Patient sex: M
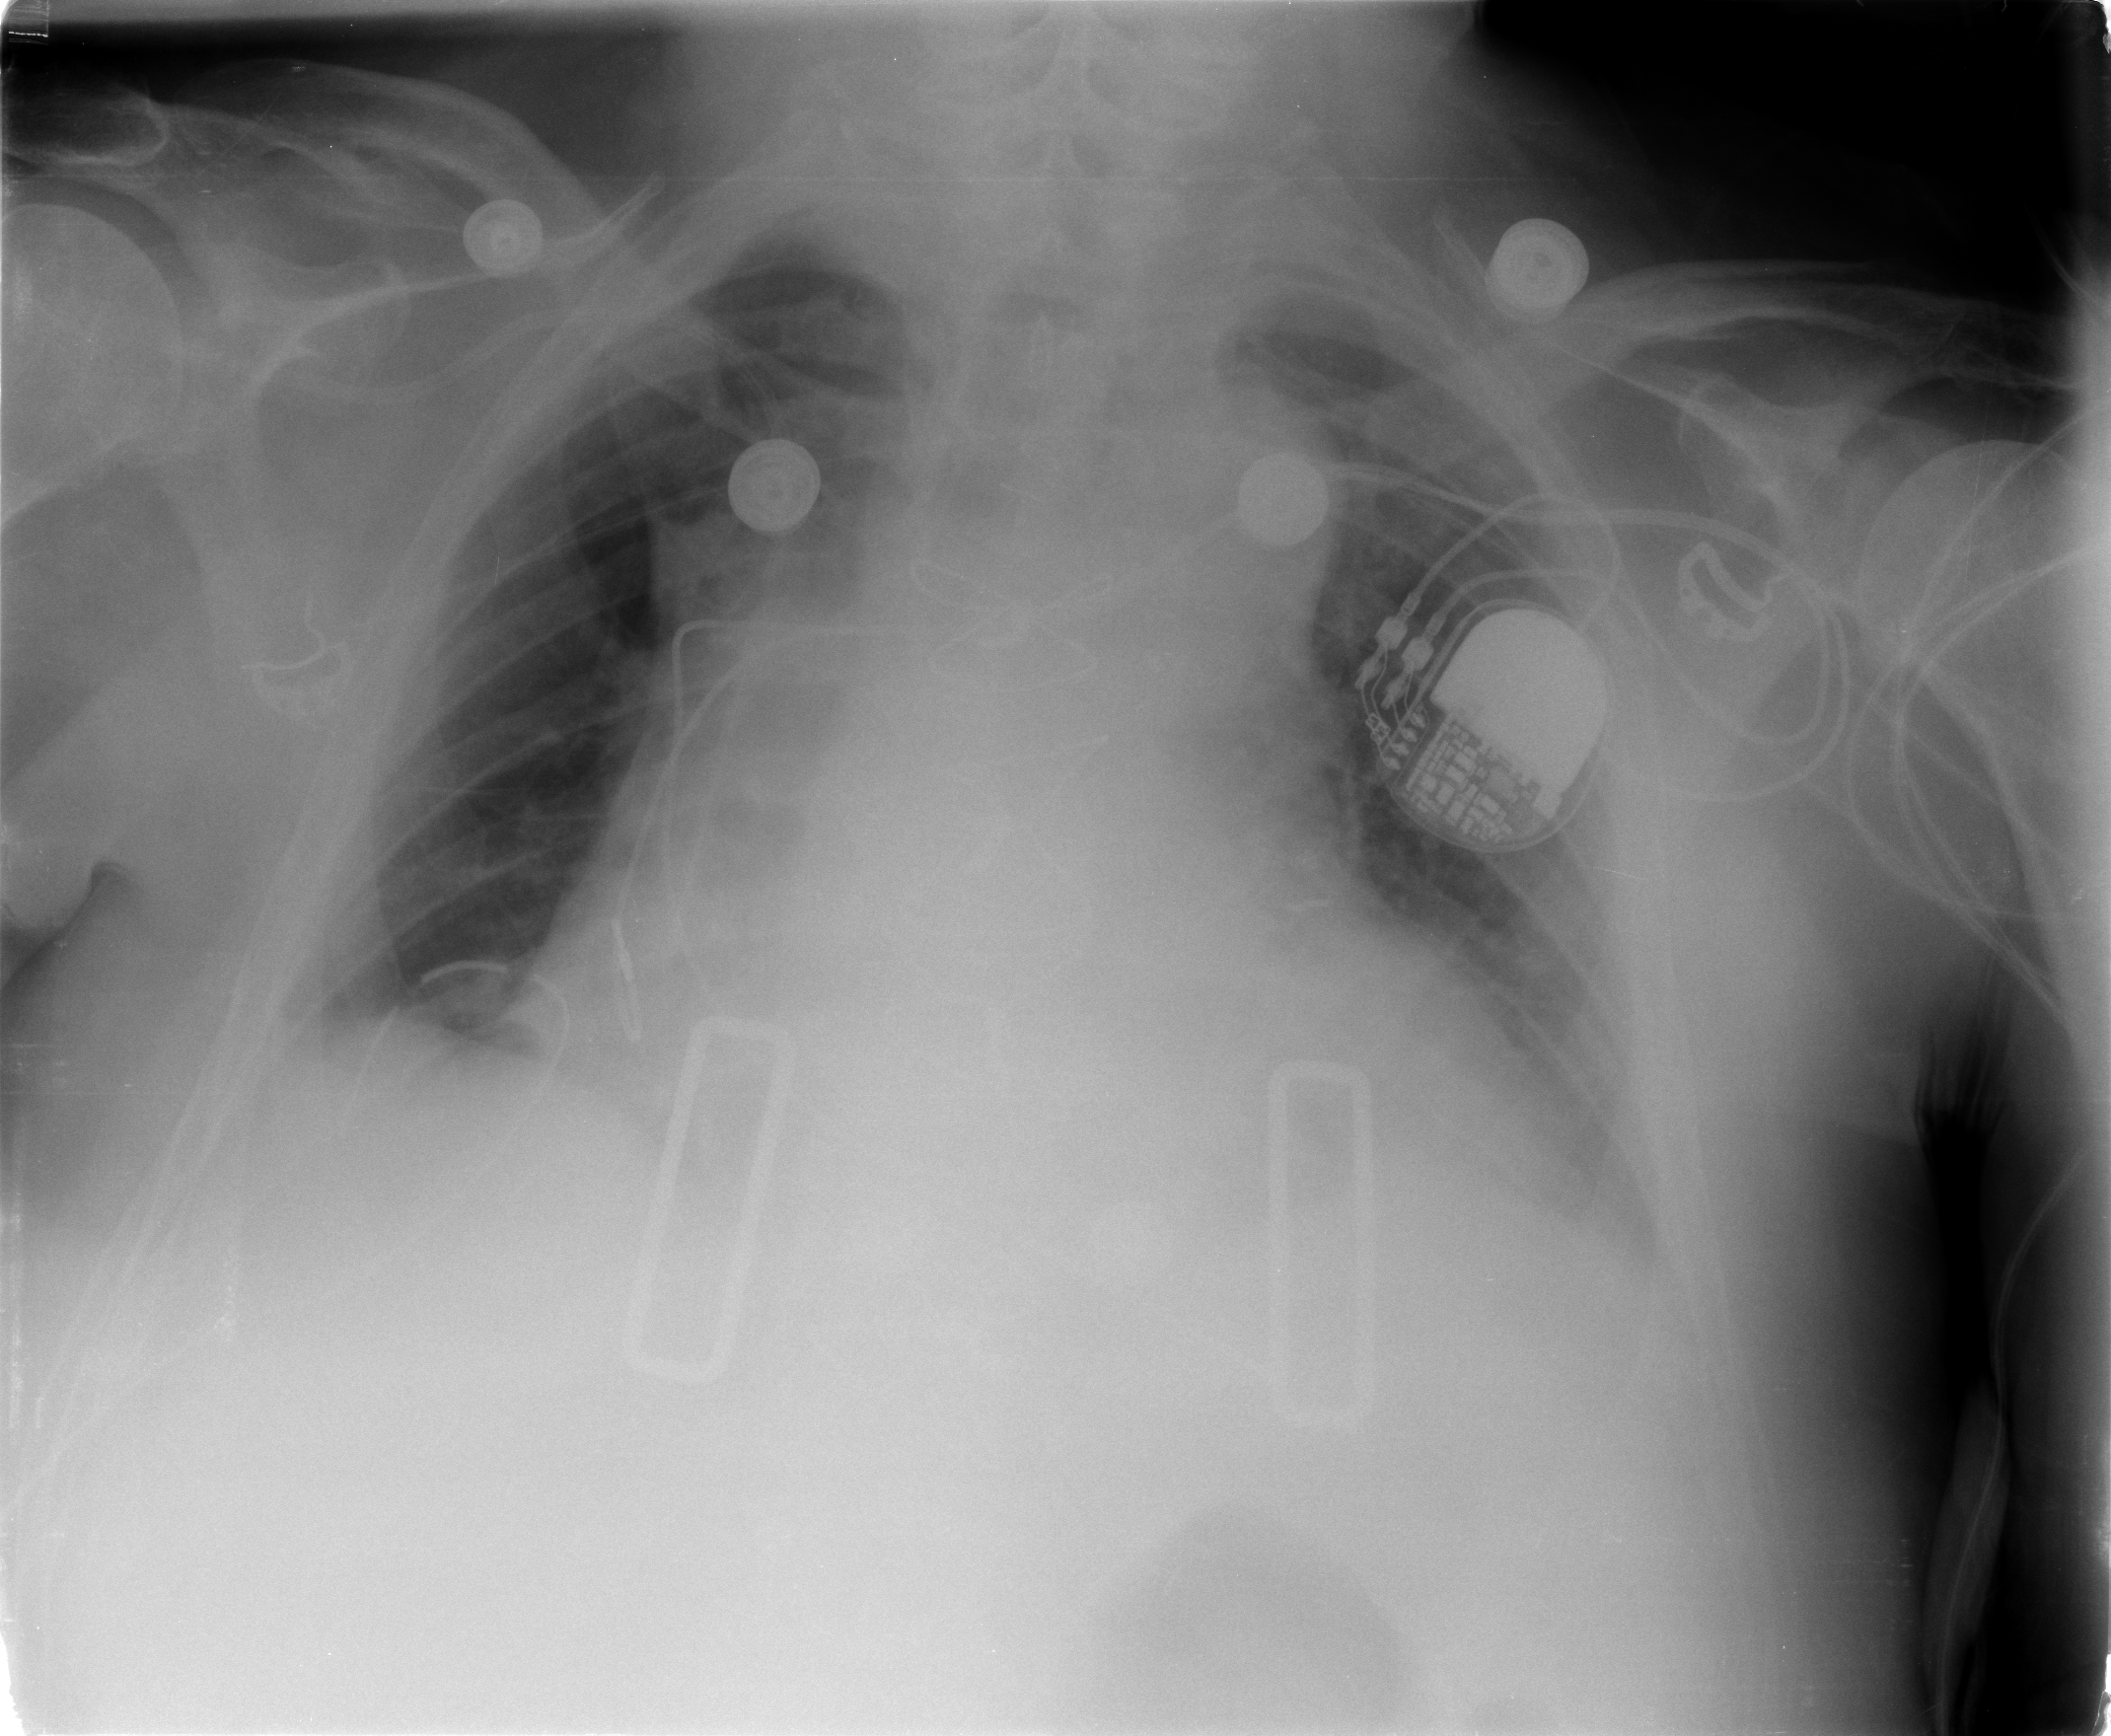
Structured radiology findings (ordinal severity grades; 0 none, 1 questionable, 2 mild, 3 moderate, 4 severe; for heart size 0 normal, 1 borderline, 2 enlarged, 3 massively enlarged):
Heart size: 3
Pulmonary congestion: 0
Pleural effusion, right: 0
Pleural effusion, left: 1
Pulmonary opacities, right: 0
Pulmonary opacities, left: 0
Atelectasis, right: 0
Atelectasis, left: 2